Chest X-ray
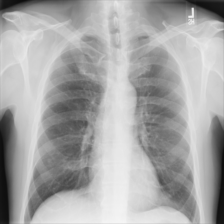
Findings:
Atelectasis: negative
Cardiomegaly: negative
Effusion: negative
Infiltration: negative
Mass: negative
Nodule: negative
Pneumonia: negative
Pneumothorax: negative
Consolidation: negative
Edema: negative
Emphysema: negative
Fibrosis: negative
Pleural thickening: negative
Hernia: negative